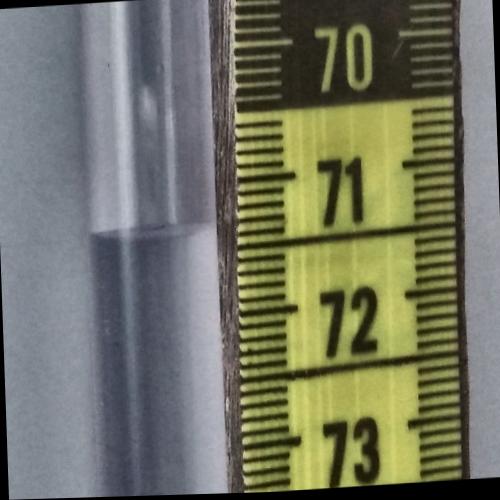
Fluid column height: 71.3 cm